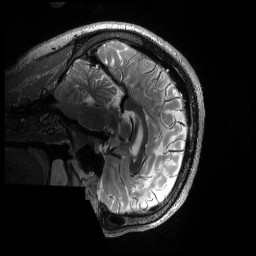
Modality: T2w
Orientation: sagittal
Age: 29
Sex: male
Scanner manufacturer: siemens
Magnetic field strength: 3 T
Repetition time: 3.2 s
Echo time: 0.563 s